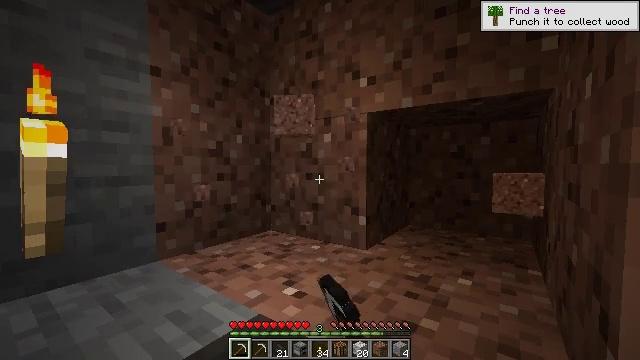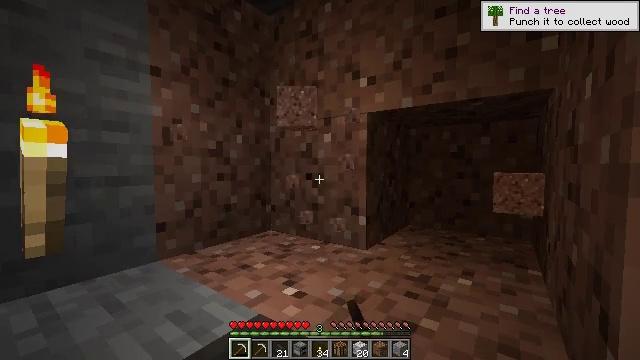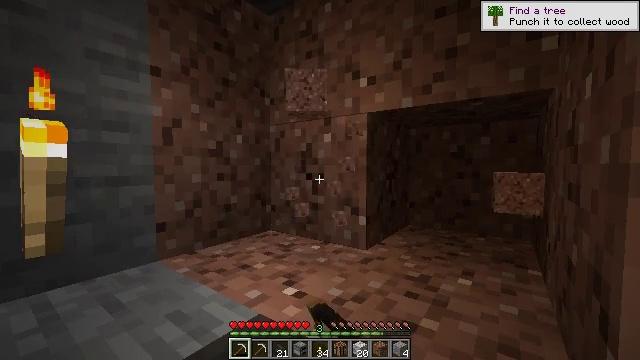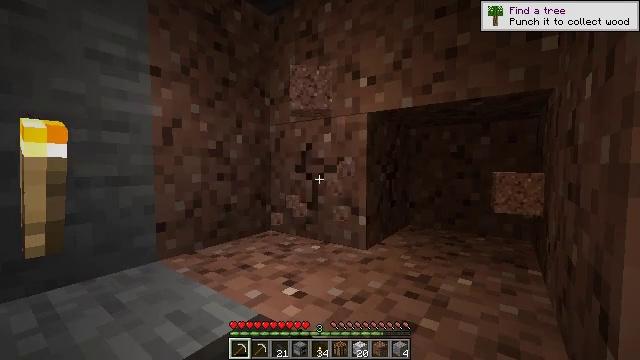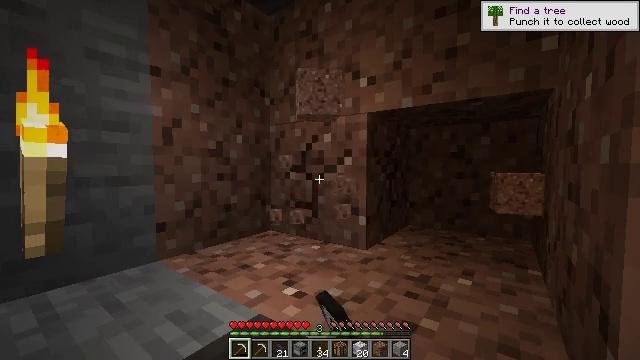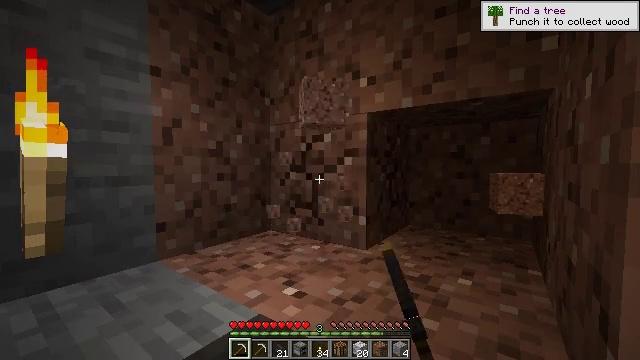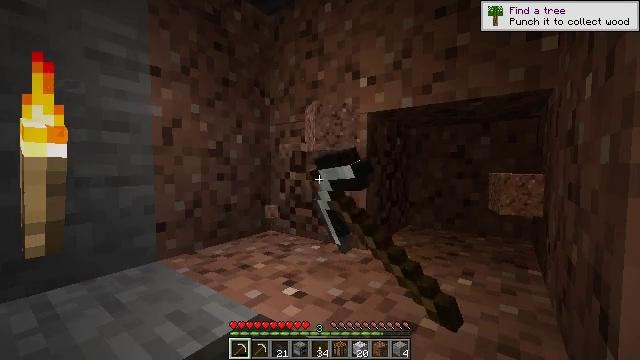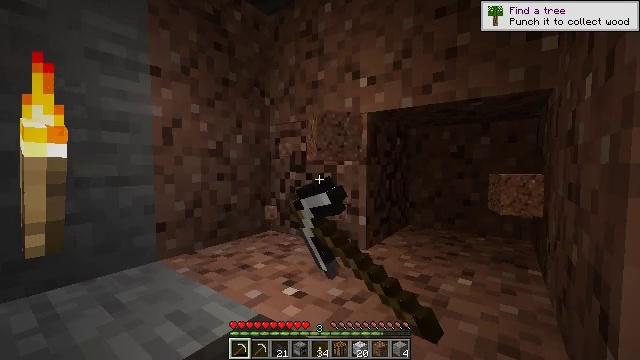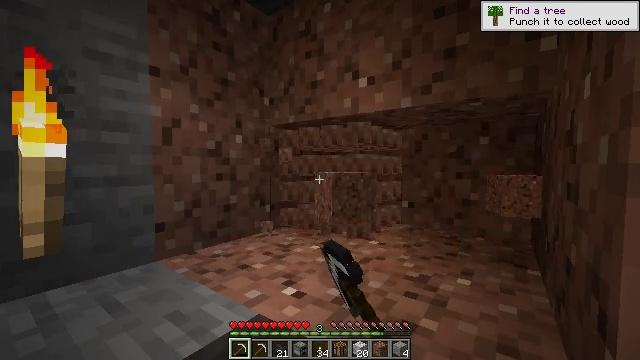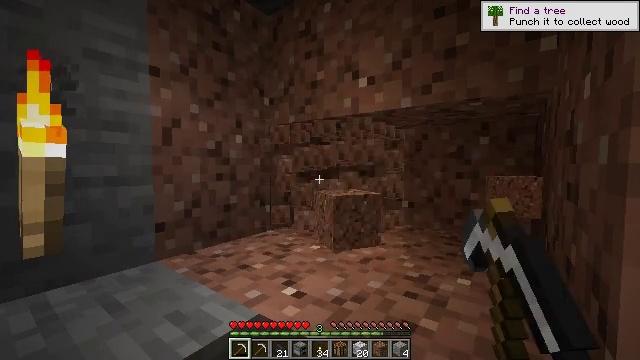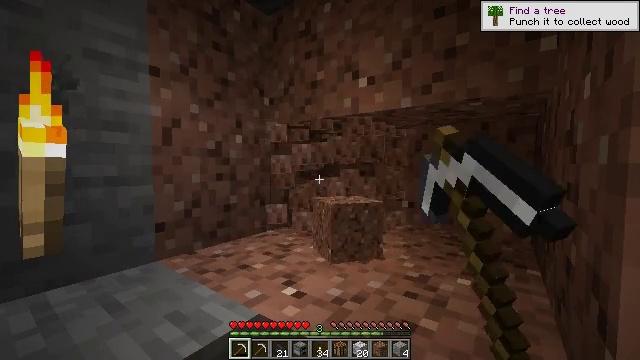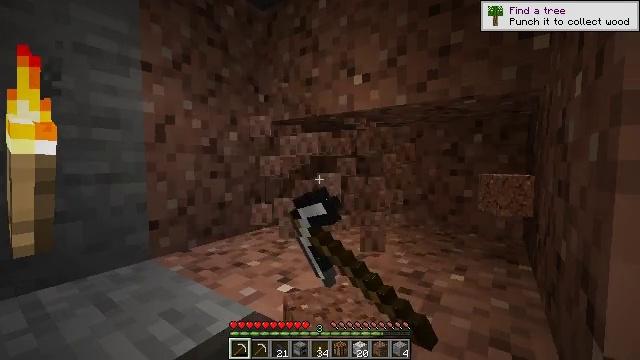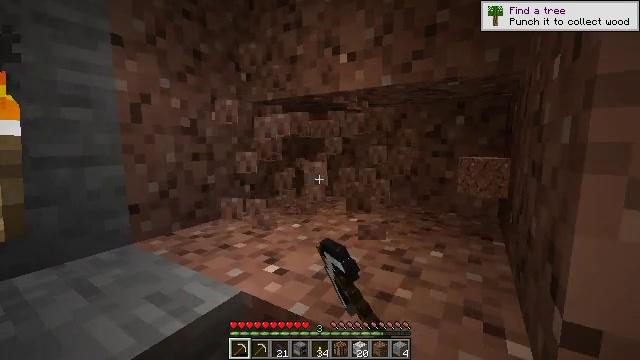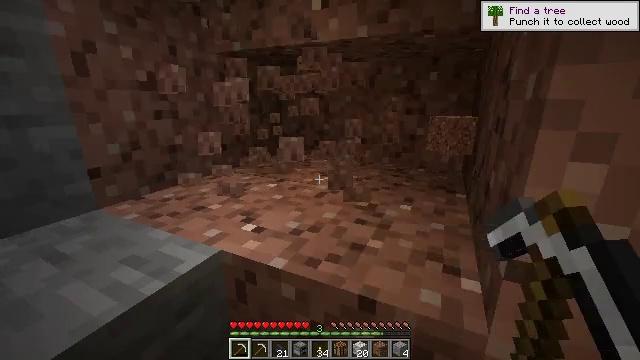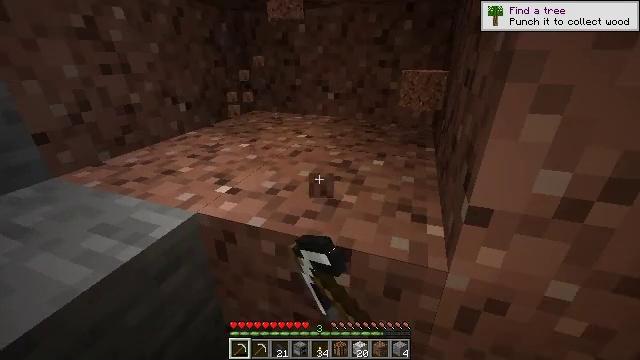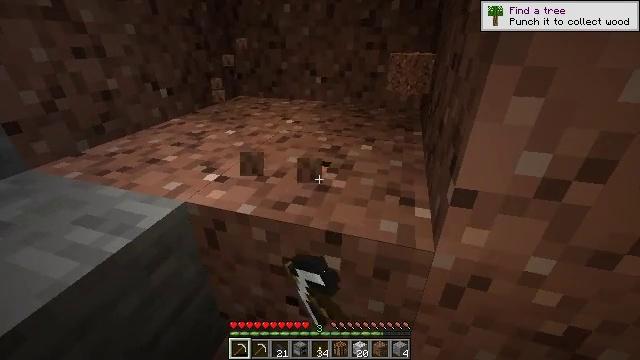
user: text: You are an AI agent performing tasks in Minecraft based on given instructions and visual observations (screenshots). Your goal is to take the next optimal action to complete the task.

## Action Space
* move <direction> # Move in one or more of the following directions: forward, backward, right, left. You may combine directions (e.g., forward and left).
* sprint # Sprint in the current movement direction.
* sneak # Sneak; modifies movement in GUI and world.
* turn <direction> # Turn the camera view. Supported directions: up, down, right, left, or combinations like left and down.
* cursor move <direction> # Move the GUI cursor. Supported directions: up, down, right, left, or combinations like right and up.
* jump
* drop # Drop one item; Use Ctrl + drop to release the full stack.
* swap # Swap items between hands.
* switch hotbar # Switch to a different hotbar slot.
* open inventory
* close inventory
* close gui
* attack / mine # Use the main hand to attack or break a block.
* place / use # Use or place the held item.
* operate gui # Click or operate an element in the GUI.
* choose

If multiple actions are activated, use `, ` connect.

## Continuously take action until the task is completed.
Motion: motion action
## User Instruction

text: Use a pickaxe to gather granite.
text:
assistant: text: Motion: attack / mine
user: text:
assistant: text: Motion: attack / mine
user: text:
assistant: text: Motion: attack / mine
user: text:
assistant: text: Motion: attack / mine
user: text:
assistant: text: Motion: attack / mine
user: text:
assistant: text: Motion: attack / mine
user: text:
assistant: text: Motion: attack / mine
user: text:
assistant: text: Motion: attack / mine
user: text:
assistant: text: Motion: attack / mine
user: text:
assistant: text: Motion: attack / mine
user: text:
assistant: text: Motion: turn right, attack / mine
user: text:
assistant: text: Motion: turn right and down, attack / mine
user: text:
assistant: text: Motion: turn right and down, attack / mine
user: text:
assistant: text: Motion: turn right and down, attack / mine
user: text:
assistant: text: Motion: turn right and down, attack / mine
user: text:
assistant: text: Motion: attack / mine
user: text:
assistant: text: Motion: attack / mine
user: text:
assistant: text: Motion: attack / mine
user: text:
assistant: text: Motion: attack / mine
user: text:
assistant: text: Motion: attack / mine
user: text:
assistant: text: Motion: turn up, attack / mine
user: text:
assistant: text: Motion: move forward, turn right, attack / mine
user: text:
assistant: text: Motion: move forward, attack / mine
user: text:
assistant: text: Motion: turn right, attack / mine
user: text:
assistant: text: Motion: turn right and down, attack / mine
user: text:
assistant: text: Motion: turn right, attack / mine
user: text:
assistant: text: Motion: attack / mine
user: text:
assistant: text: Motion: attack / mine
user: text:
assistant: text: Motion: attack / mine
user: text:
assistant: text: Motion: attack / mine